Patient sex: M
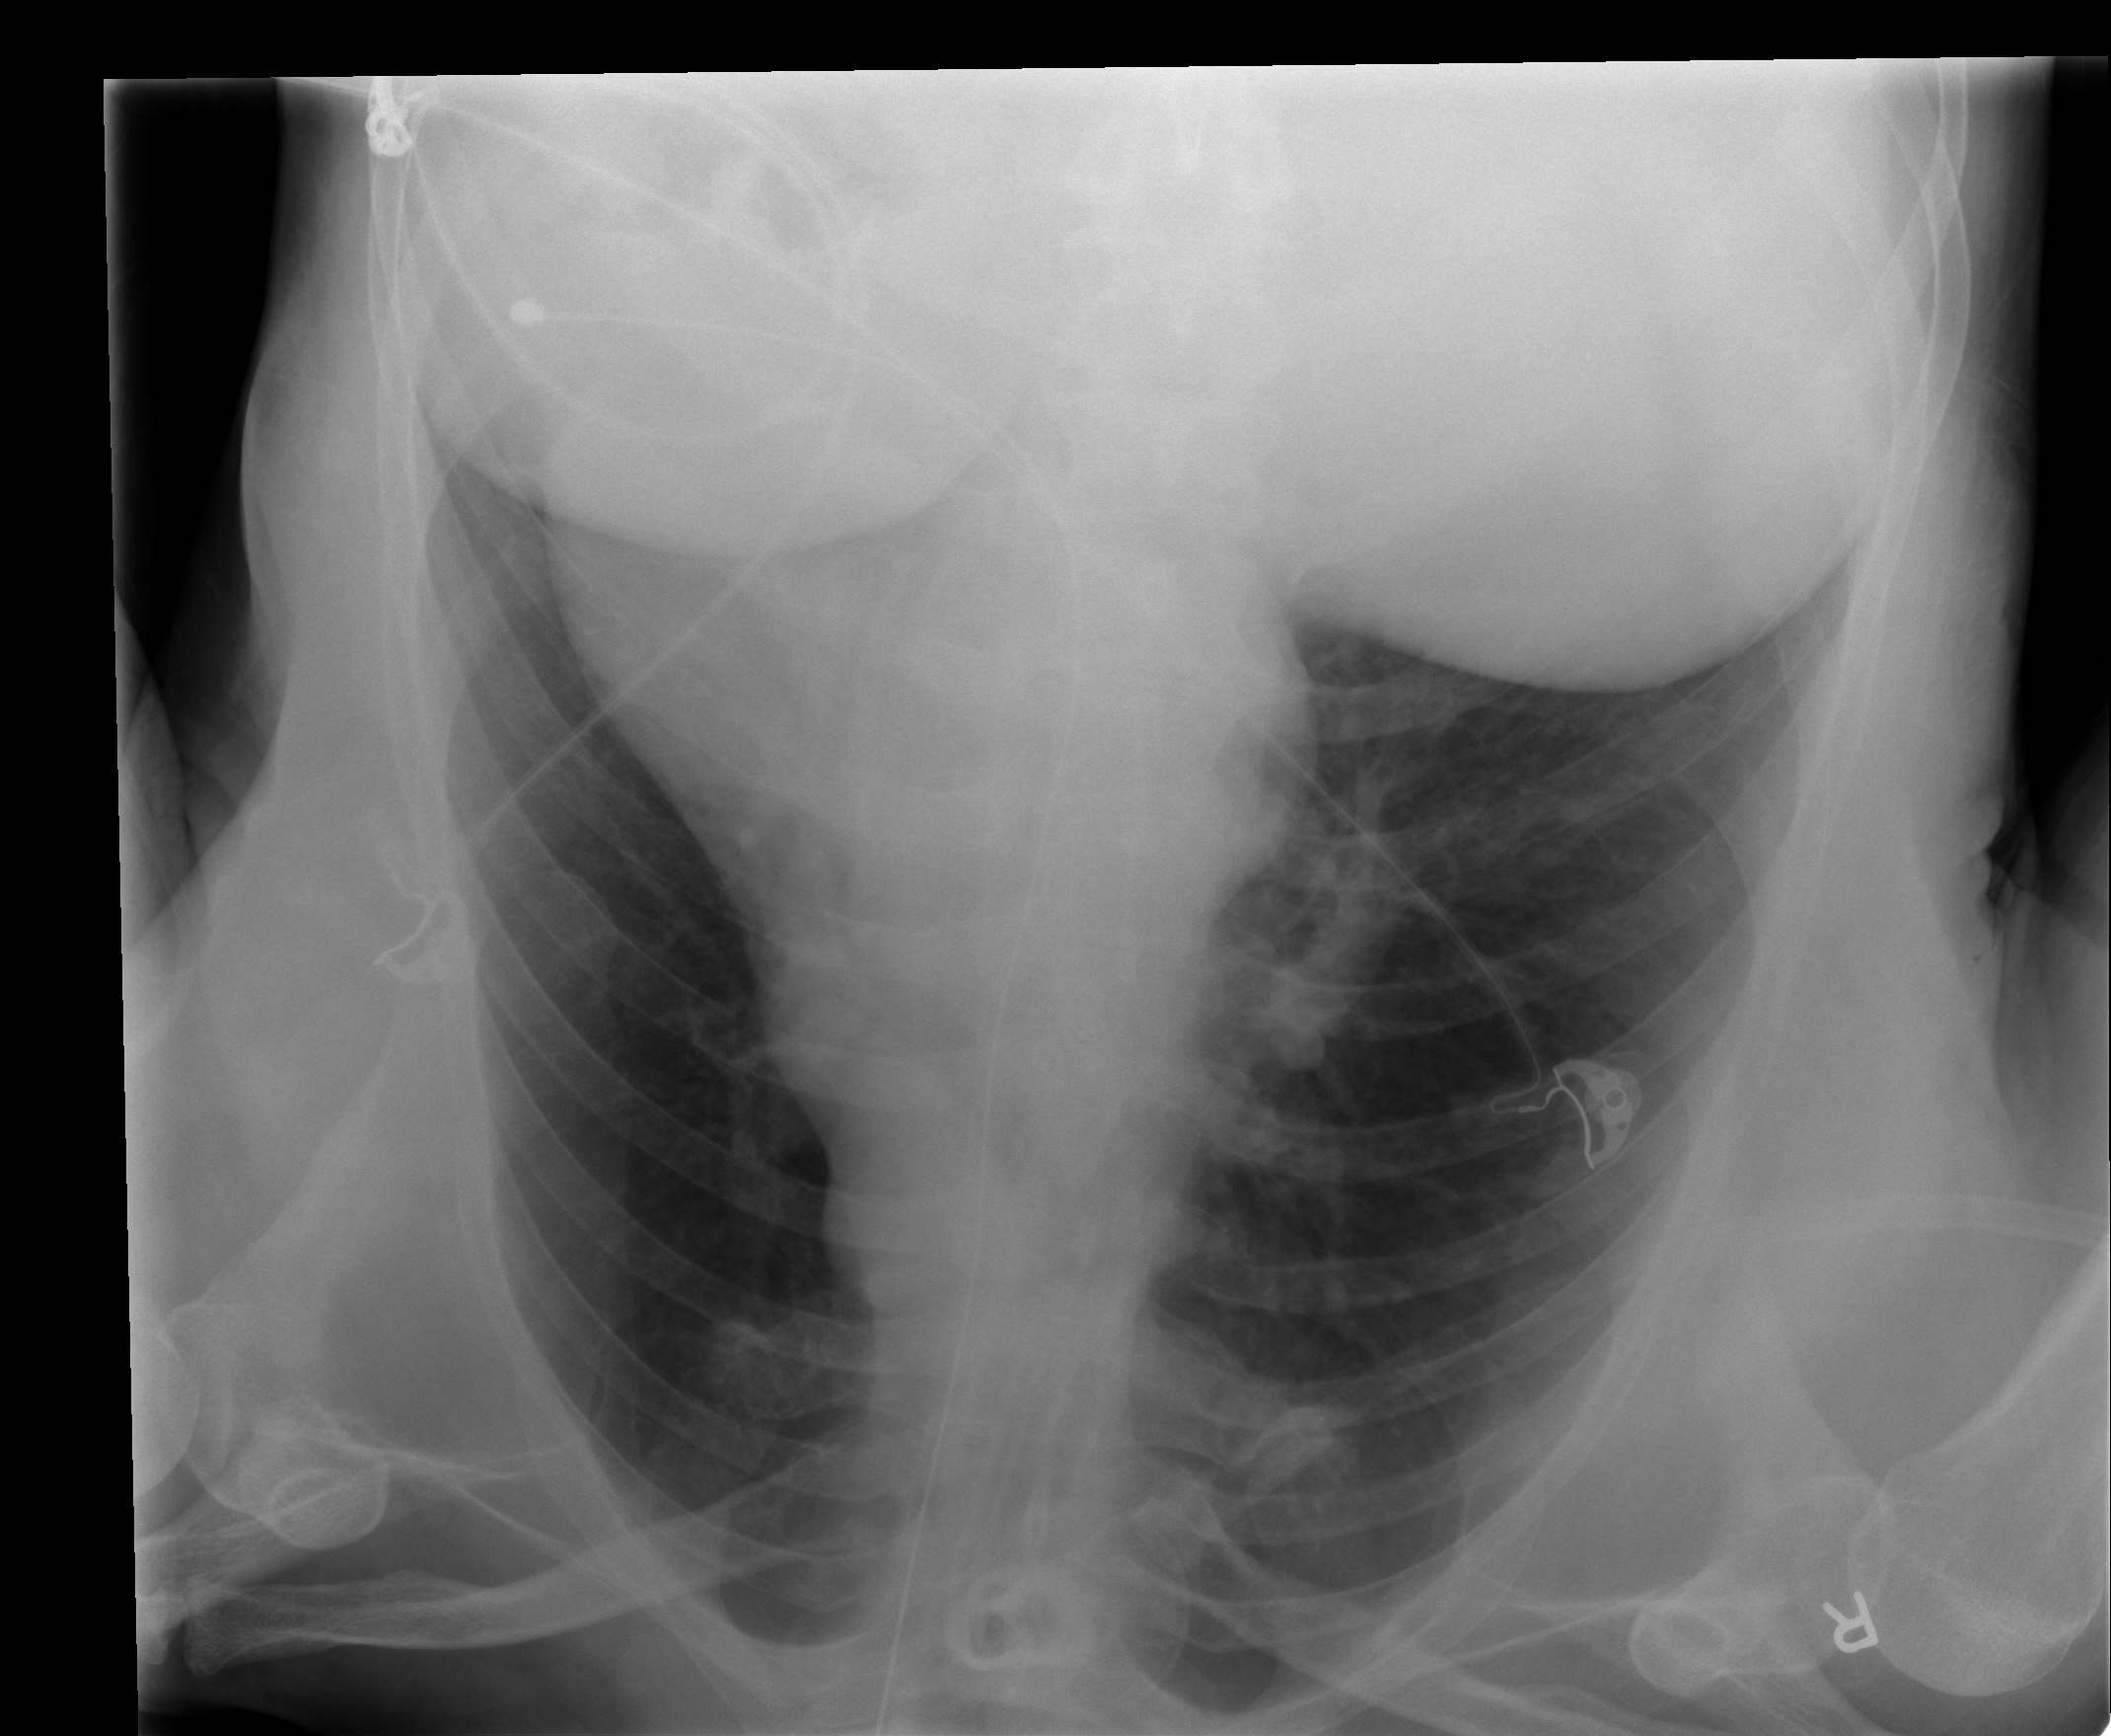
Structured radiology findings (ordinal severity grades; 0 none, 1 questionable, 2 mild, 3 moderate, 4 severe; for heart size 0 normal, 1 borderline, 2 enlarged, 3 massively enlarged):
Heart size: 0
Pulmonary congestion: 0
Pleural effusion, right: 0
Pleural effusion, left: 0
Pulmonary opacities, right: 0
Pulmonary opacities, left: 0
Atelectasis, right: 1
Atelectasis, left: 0